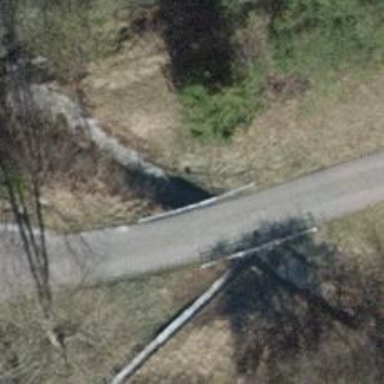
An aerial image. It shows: Tunnel through canal.